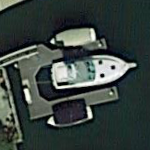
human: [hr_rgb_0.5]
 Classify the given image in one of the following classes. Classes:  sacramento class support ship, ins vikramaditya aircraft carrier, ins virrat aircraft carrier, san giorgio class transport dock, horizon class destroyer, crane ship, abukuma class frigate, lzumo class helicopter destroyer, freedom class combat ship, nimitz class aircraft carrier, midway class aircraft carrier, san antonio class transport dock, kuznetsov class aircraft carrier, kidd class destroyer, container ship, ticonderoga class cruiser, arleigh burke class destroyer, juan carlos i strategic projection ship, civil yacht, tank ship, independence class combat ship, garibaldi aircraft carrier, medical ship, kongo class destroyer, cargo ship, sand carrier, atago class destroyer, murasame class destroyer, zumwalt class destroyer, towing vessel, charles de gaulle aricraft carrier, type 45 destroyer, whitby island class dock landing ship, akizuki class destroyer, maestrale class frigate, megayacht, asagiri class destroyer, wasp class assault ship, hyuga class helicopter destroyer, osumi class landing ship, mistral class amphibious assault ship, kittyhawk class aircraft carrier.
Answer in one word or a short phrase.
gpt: Civil yacht